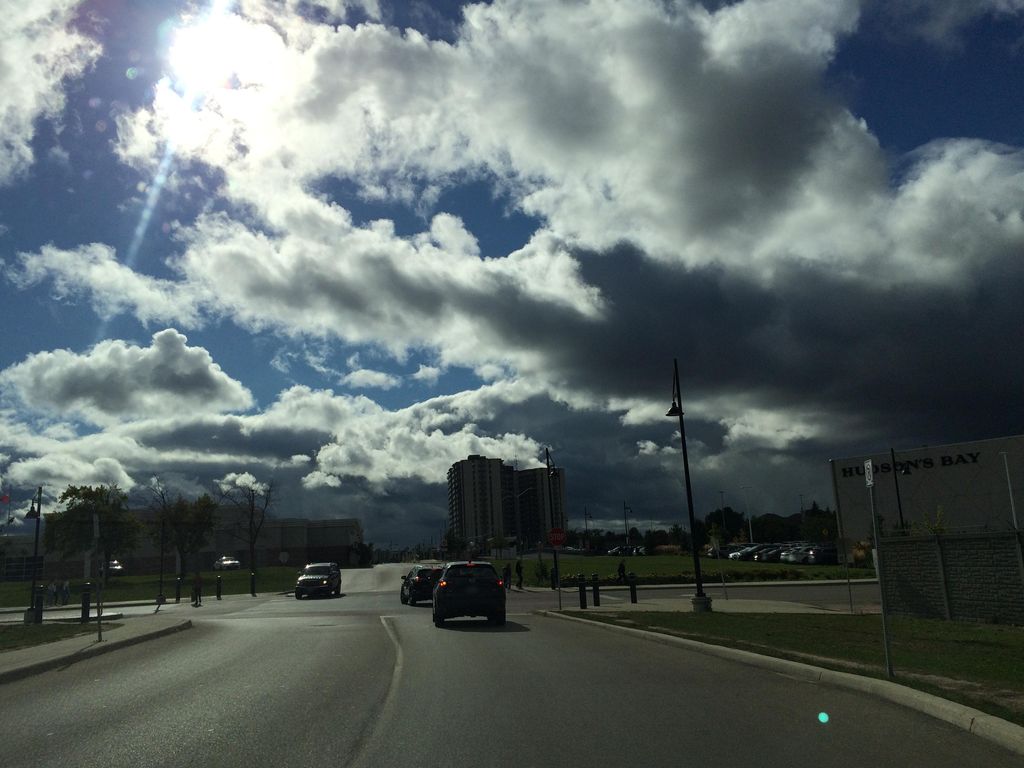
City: kitchener-waterloo